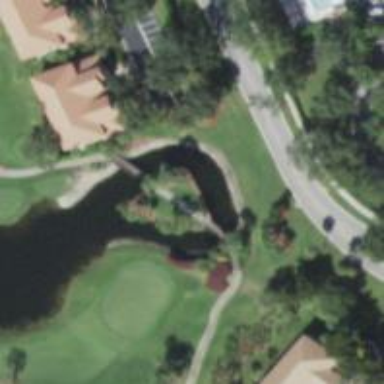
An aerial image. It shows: Path bridge with view of golf course.